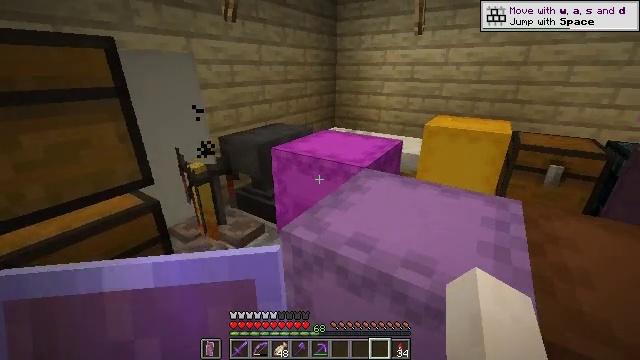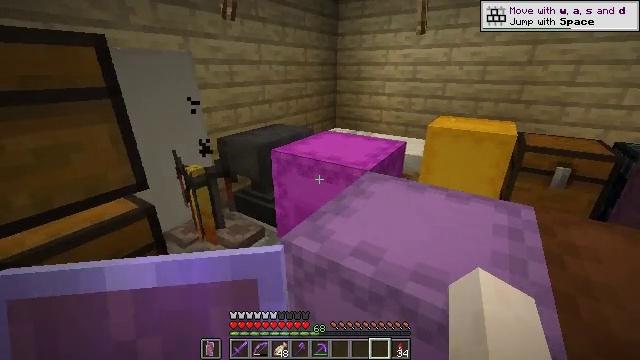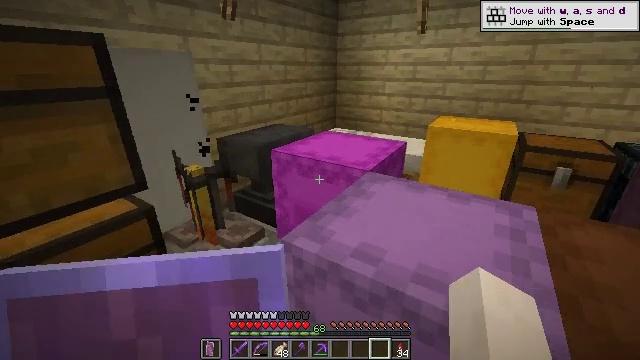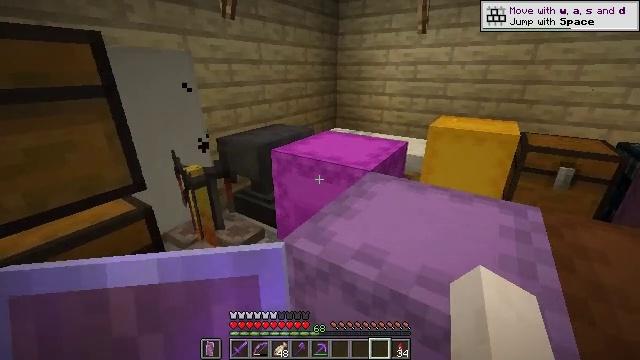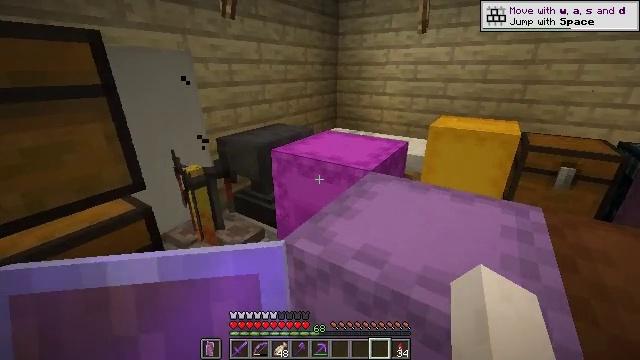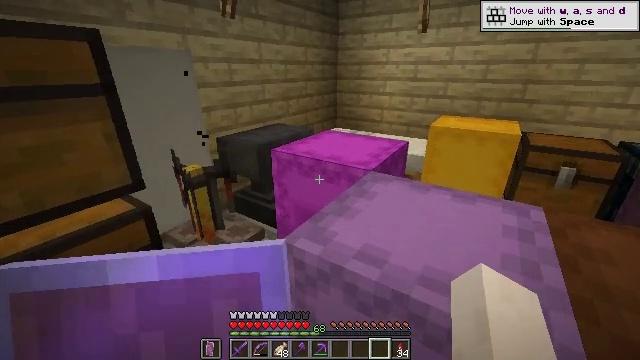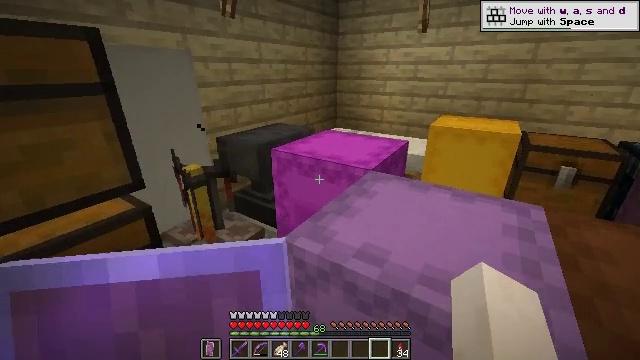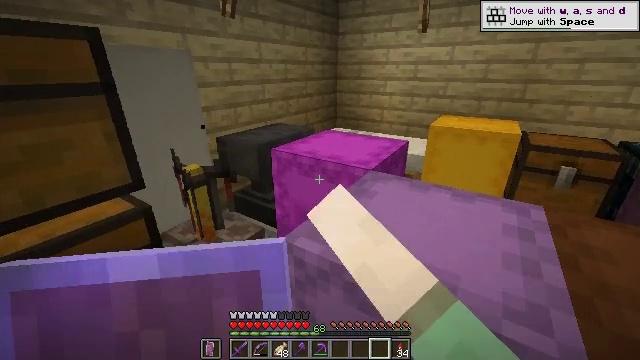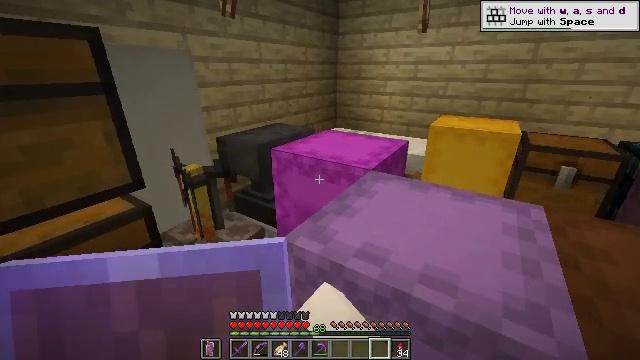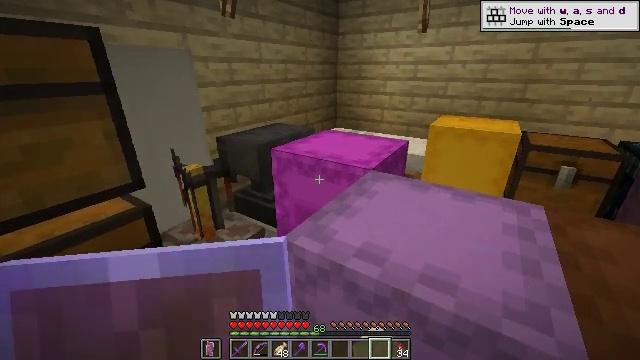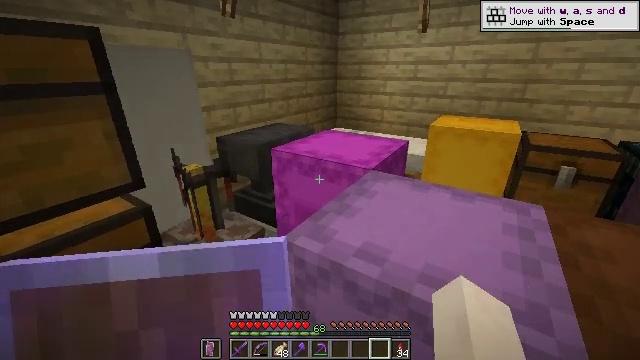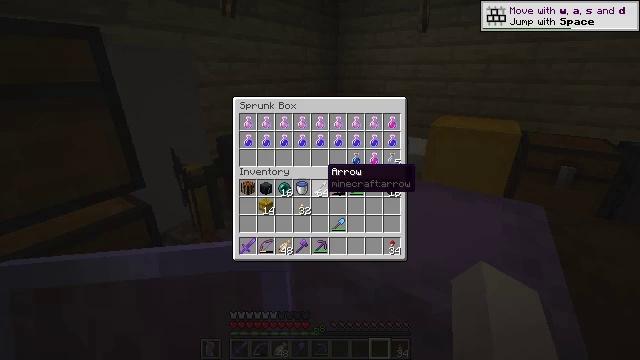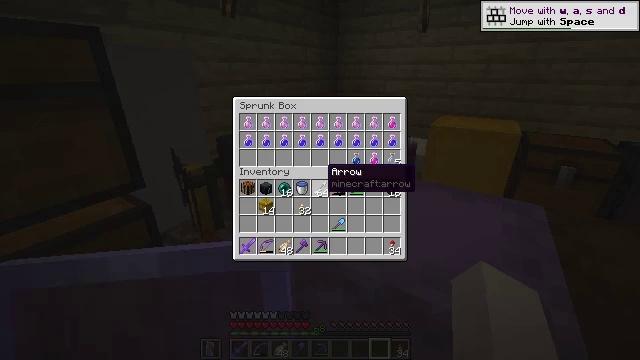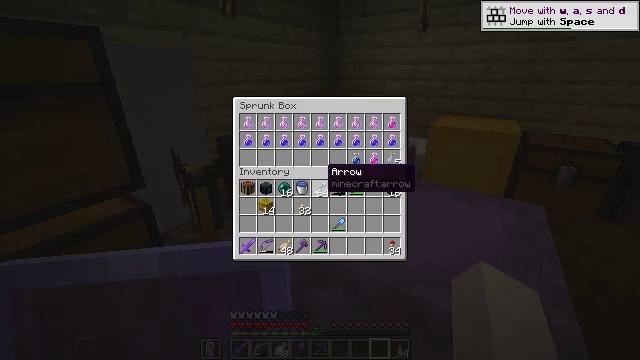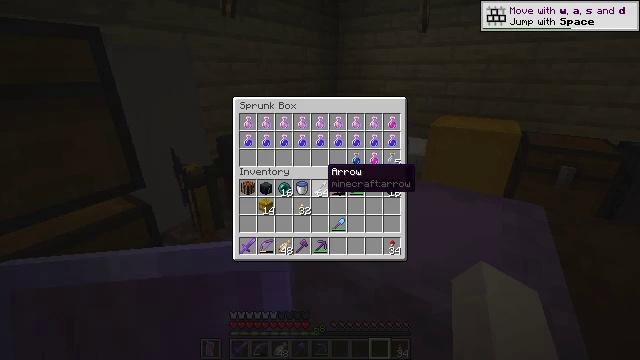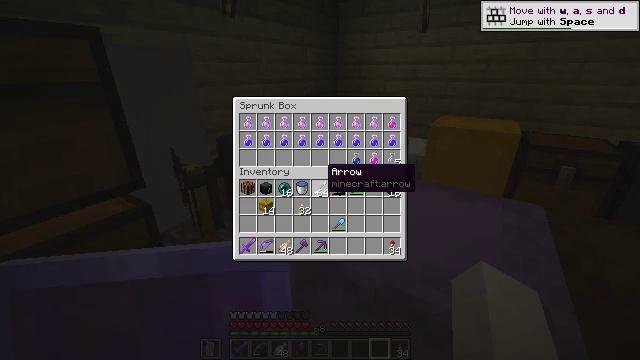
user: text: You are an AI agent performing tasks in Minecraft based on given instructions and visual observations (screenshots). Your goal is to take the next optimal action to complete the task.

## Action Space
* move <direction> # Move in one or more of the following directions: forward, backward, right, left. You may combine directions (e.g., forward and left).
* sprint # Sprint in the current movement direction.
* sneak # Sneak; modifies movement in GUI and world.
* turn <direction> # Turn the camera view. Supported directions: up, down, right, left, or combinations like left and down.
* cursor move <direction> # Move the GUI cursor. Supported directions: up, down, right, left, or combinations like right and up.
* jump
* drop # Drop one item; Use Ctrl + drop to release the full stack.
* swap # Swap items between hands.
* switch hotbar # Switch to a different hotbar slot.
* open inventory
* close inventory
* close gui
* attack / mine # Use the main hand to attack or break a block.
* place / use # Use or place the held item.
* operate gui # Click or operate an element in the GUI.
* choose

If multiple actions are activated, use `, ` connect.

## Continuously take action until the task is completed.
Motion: motion action
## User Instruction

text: Gather the magenta shulker box from the ground.
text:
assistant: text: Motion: no_op
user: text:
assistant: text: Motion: no_op
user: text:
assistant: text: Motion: no_op
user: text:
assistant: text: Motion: no_op
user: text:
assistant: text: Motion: no_op
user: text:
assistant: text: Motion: use / place
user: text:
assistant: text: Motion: use / place
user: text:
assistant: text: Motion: use / place
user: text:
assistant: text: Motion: no_op
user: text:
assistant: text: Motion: no_op
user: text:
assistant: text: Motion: open gui
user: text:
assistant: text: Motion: no_op
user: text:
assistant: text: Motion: no_op
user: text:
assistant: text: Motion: no_op
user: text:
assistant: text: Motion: no_op
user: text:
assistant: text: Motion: no_op
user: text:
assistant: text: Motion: no_op
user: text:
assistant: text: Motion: no_op
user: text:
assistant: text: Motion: no_op
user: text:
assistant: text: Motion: no_op
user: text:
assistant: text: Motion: no_op
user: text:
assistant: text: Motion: no_op
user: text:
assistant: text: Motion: no_op
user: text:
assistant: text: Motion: no_op
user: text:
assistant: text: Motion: no_op
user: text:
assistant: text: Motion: no_op
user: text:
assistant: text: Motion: no_op
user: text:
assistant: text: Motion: no_op
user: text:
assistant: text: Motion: no_op
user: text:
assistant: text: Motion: no_op